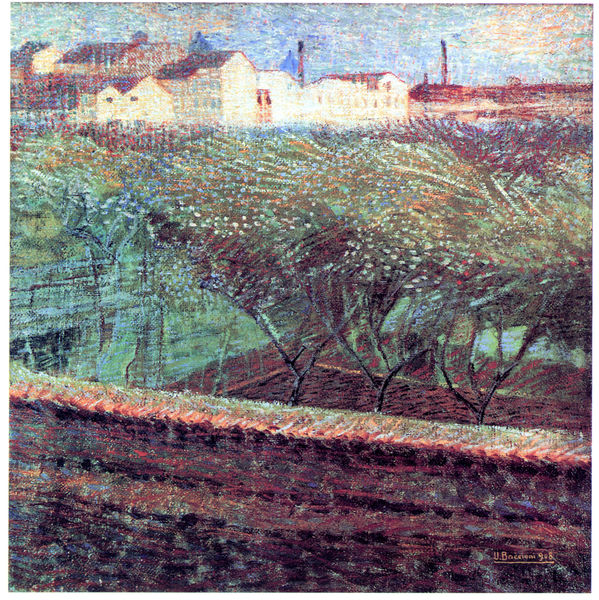
Titel: Sera d'Aprile
Künstler: Umberto Boccioni
Standort: Lugano
Institution: Museo Civico di Belle Arti
Schlagwörter: baum, blau, blätter, dunkel, gemälde, himmel, laub, schatten, weiß, wolken, bäume, gelb, grün, impressionismus, stadt, äste, blumen, braun, fenster, hell, licht, orange, pastell, schwarz, zeichnung, blick, blüten, dach, gebäude, haus, obst, rot, wolke, malerei, wand, stein, signatur, öl, ast, ebene, erde, feld, felder, häuser, natur, stamm, brücke, qualm, rauch, sonne, blatt, kamin, schornstein, frucht, früchte, garten, gemüse, fassade, fassaden, pointilismus, acker, dorf, dächer, mauer, schornsteine, ziegel, sonnenuntergang, fabrik, schlot, industrie, stämme, gemaälde, ölfarben, unscharf, anbau, schlote, punkte, wände, türme, hall, reihe, malen, reihen, ziegeln, mauern, obstbäume, landwirtschaft, aussen, seurat, gärten, obstgarten, ebenen, pointillismus, fabriken, reihenhaus, reihenhäuser, boccioni, heckke, sigatur, umgepflügt, ölölfarbe, vorne dunkel, hinten hell, szteine, nutzbäume